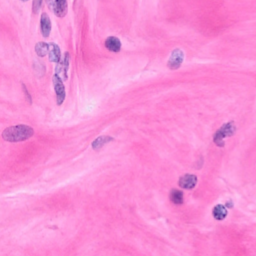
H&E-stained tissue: Breast